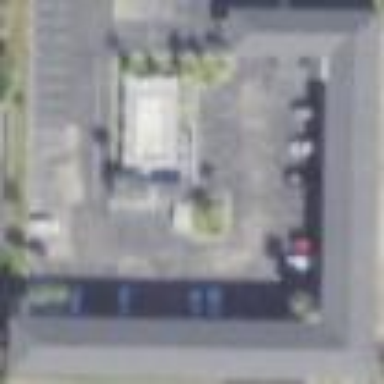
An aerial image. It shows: Motel building.